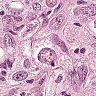
Metastatic tissue present: yes